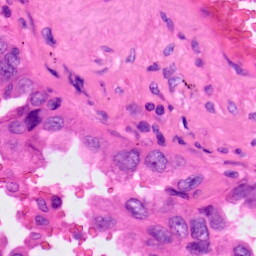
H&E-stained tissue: Lung